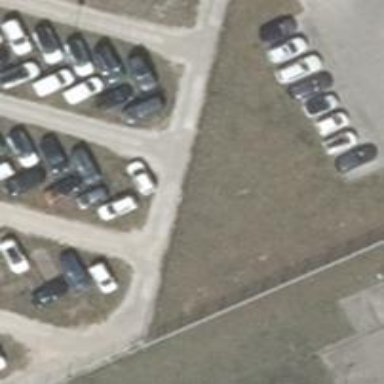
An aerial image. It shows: Parking aisle designated as service road.